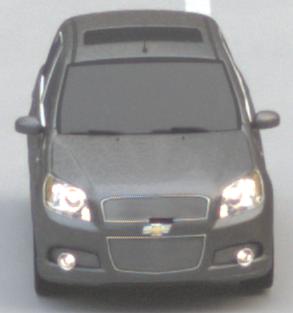
Make: Chevrolet
Model: Aveo 1.2
Detailed model: Aveo
Model produced from: 2008/06
Model produced until: 2011/01
Doors: 3
Color: gray
Road condition: dry road
Daytime: morning or afternoon
Contrast: low contrast